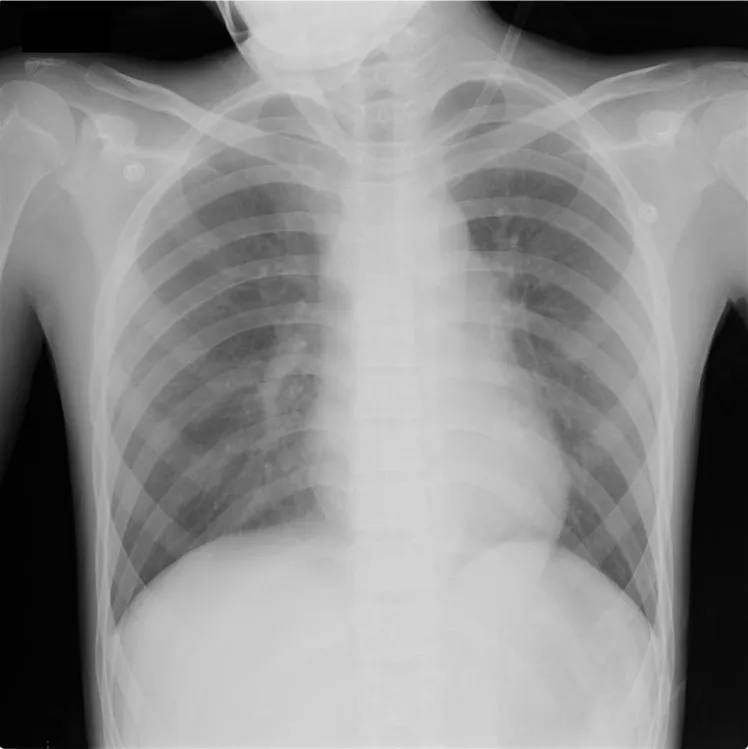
Chest X-ray three months post-chemotherapy showing tumor reduction.
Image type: radiology (x_ray)